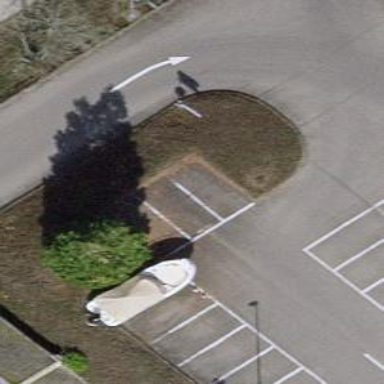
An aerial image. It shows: Parking aisle designated as service road.